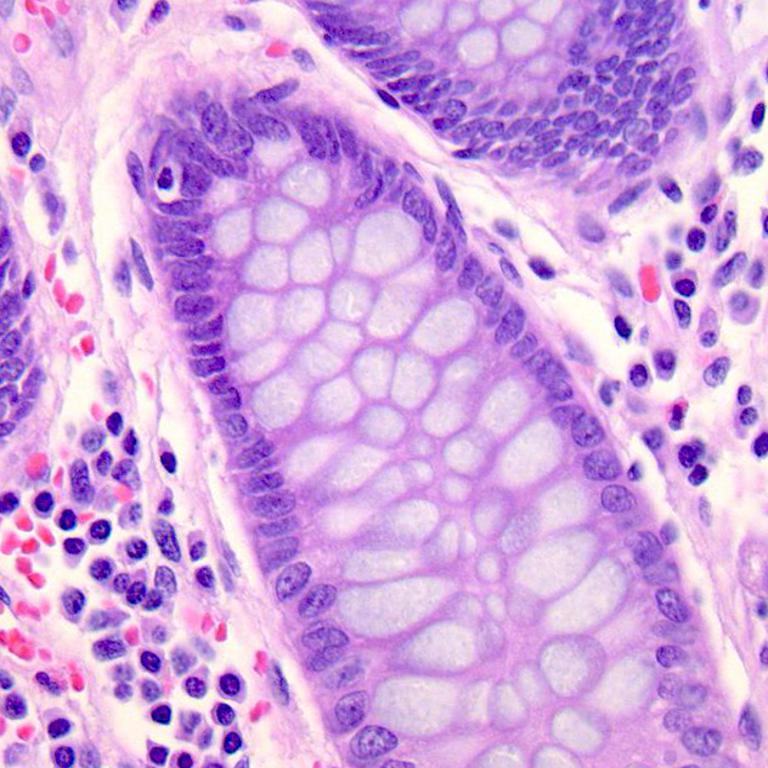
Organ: colon
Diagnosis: benign